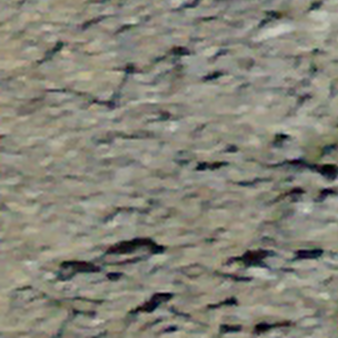
Label: other